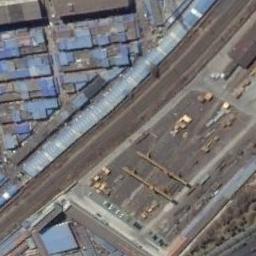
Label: railway